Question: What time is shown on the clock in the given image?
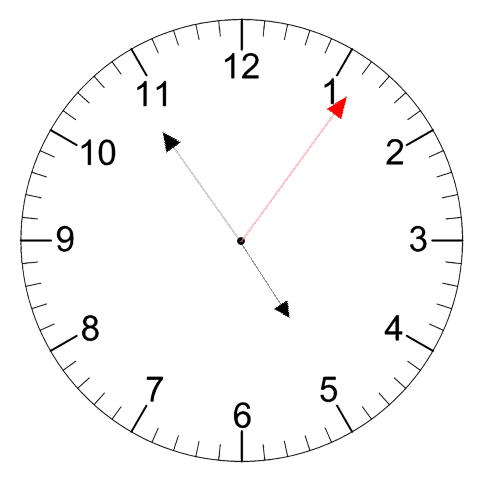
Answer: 04:54:06